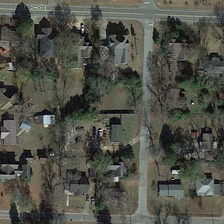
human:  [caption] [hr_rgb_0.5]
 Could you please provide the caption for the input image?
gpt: dozens of withered trees stands in this residential area where three roads stretch through .

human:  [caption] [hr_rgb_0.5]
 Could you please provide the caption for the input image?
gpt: several houses are located among the green trees and bare trees .

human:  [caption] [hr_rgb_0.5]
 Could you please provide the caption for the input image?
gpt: several houses are located among the green trees and bare trees .

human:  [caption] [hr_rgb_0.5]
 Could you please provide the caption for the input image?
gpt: a residential which has some bare trees is separated by two crosses .

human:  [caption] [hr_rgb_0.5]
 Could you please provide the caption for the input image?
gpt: some buildings and many green plants are in a medium residential area .